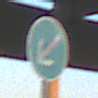
Verkehrszeichen: VorgeschriebeneVorbeifahrtLinks
Umgebung: Roofed, Suburban
Tageszeit: SunriseSunset
Wetter: Clear
Licht: Natural
Jahreszeit: NotSpecified
Kontrast: MediumContrast